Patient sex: M
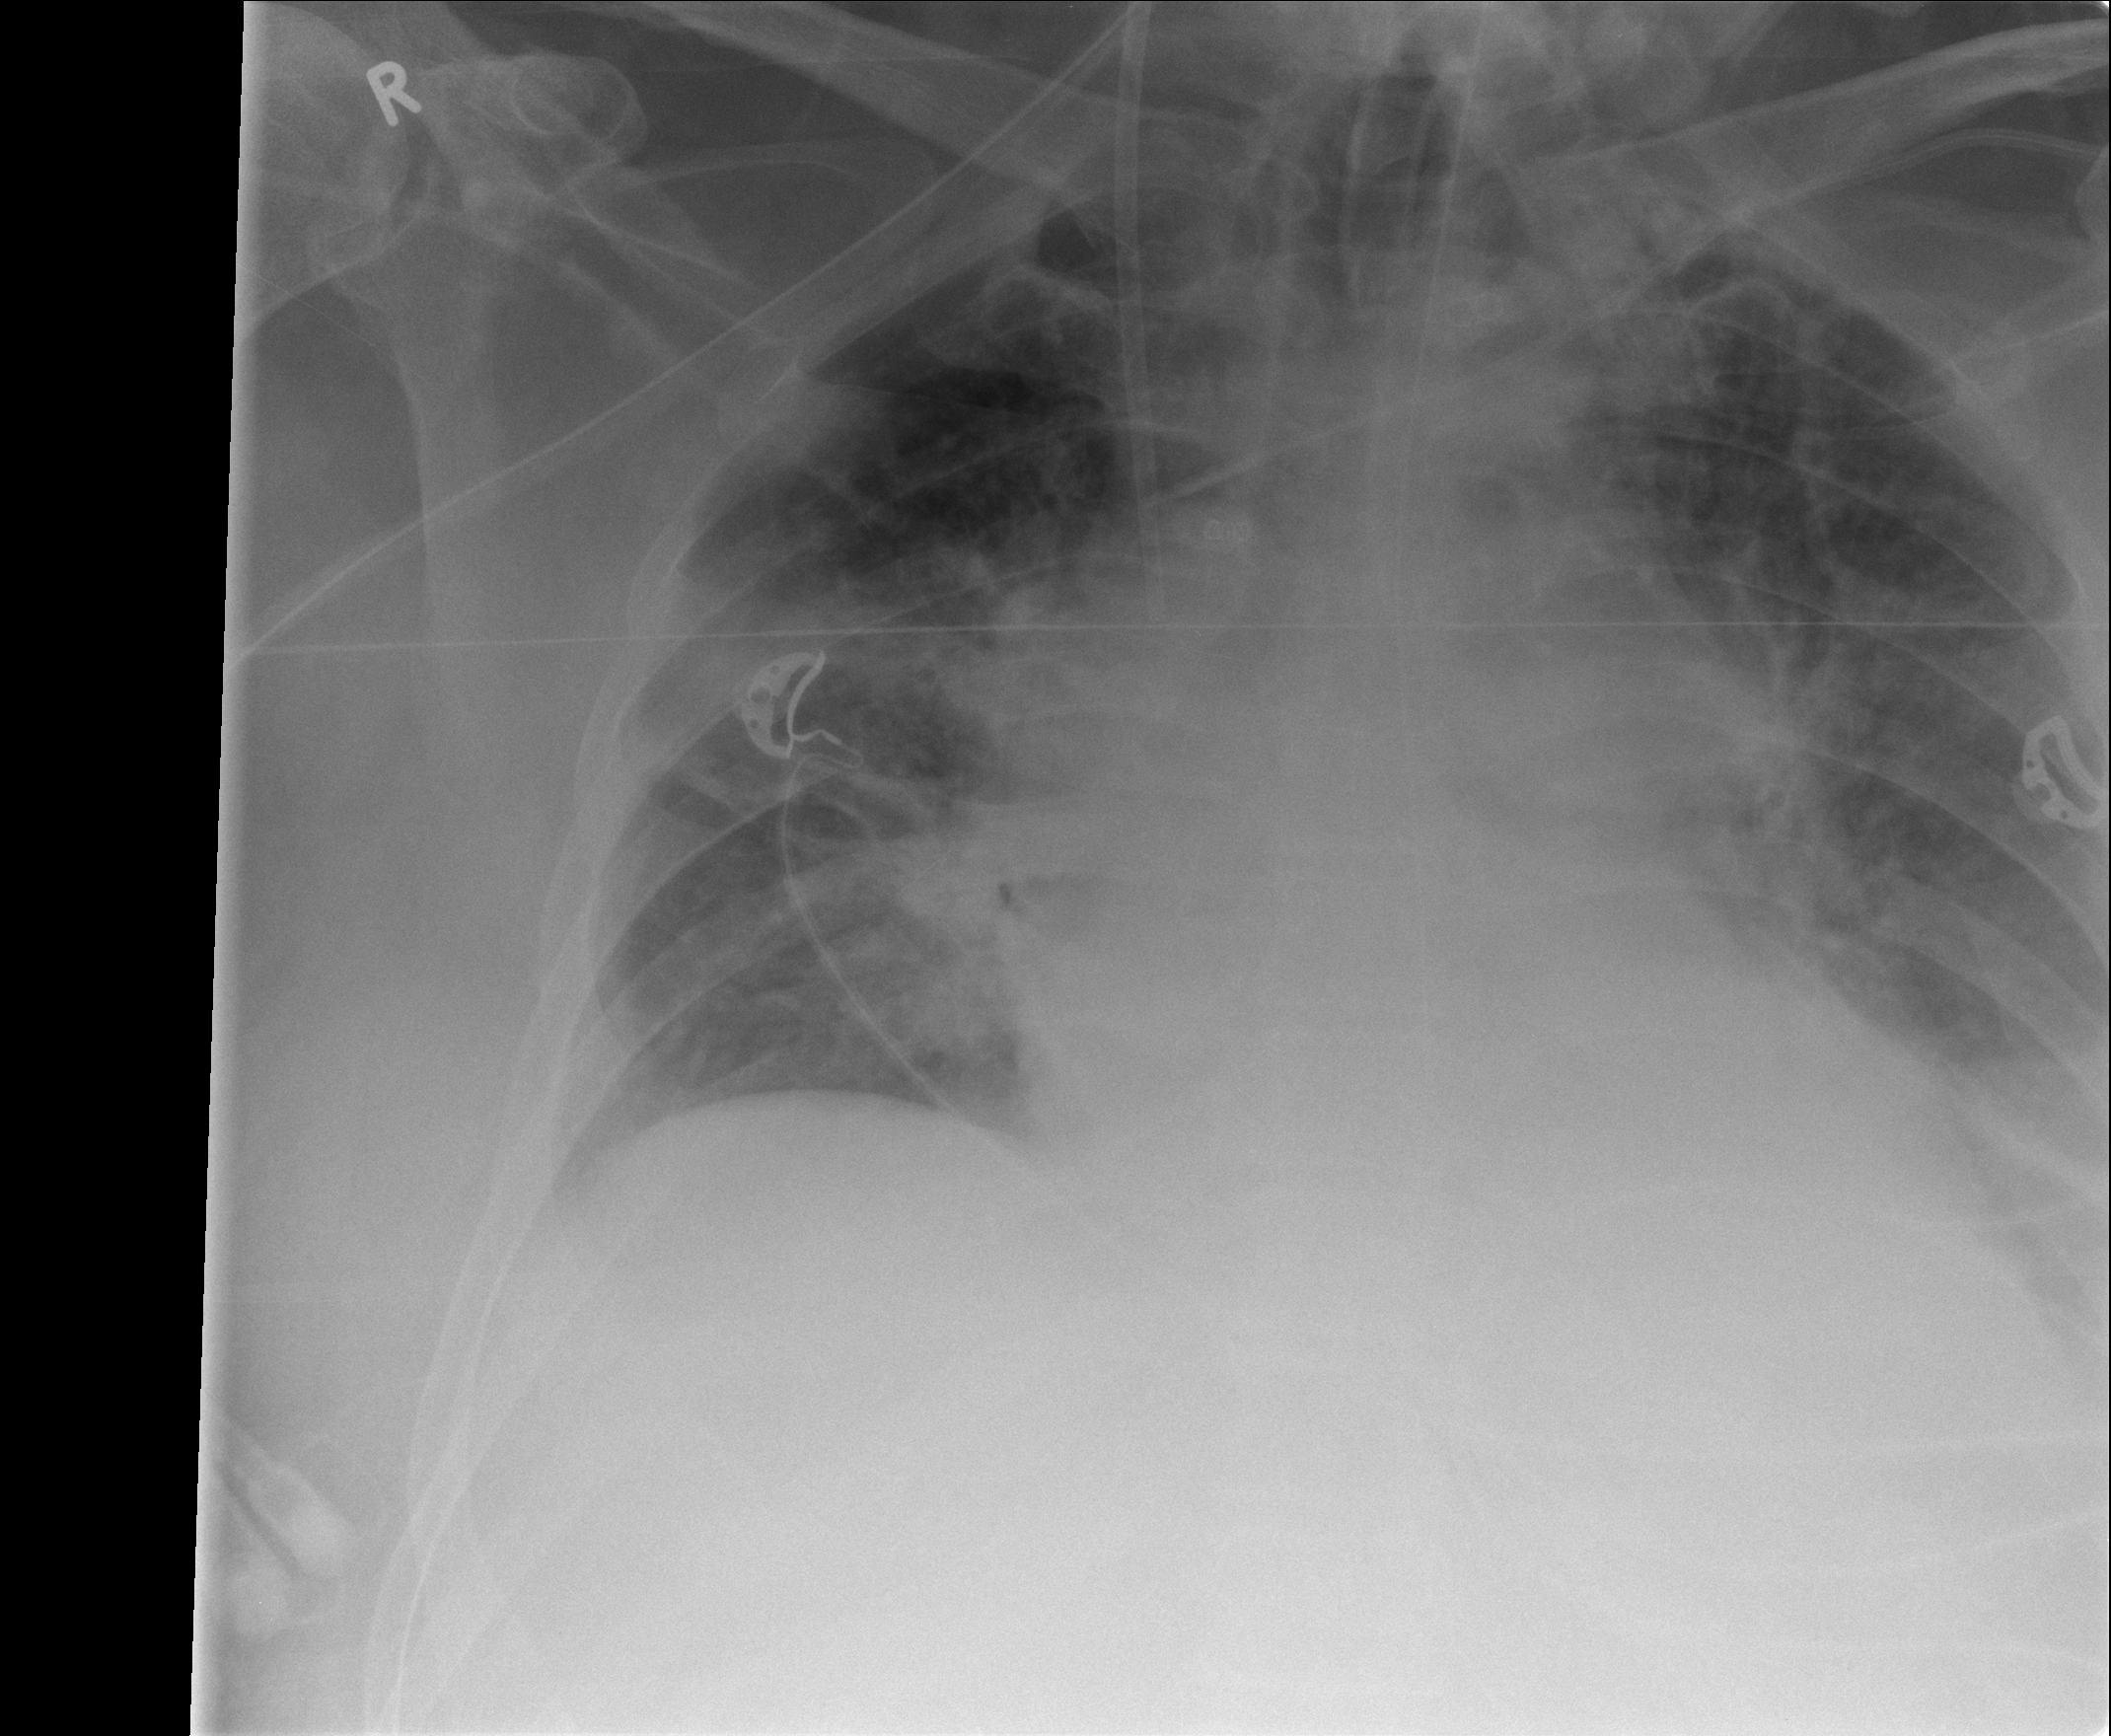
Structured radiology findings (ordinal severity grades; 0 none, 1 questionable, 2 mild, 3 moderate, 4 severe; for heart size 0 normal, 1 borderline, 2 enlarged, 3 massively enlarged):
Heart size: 2
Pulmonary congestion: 3
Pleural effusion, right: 0
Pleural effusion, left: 2
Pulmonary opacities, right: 3
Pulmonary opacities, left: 3
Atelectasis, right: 2
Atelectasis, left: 2